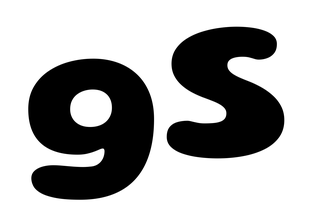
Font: Gluten_Bold